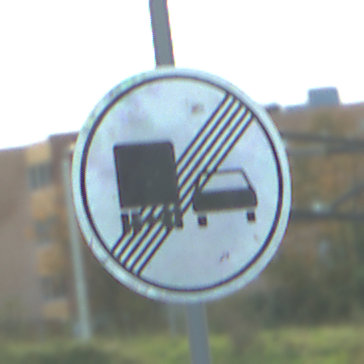
Verkehrszeichen: EndeUeberholverbotKraftfahrzeuge
Umgebung: Outdoor, Urban
Tageszeit: MorningAfternoon
Wetter: PartlyCloudy
Licht: Natural
Jahreszeit: NotSpecified
Kontrast: LowContrast